Interaction volume radius: 10 \u00c5
Interaction volume height: 25 \u00c5
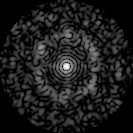
Disorder parameter: 0.8005